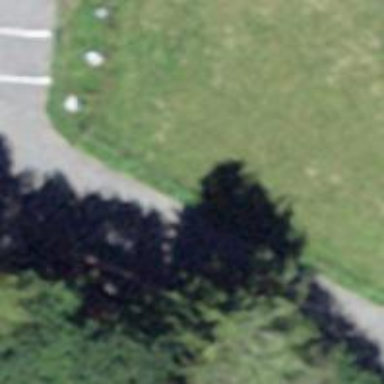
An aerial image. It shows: Swing gate barrier.